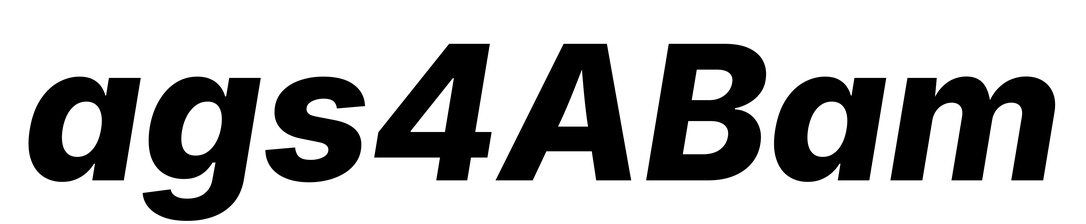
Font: Inter-Italic_ExtraBold_Italic